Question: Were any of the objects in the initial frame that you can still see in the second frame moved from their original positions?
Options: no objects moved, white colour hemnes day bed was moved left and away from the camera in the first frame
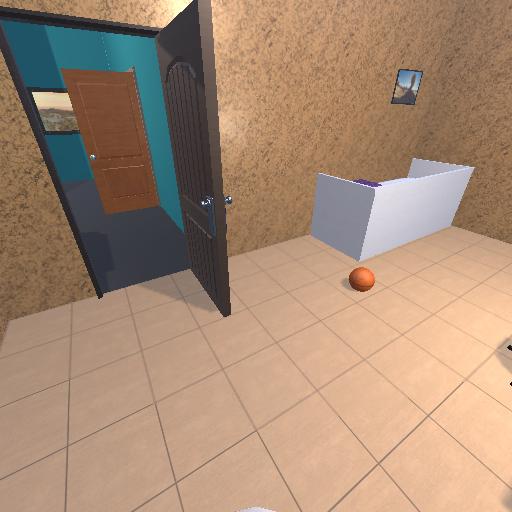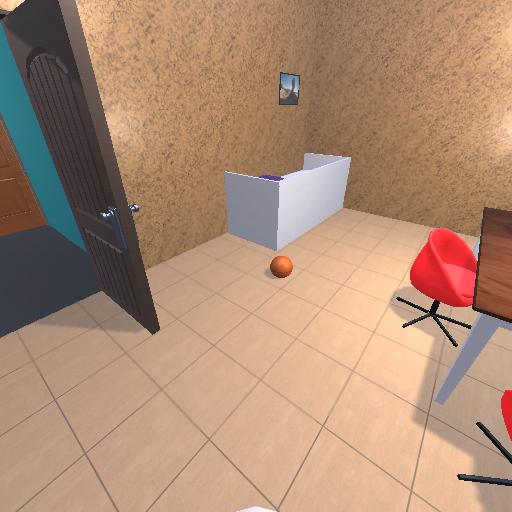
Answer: no objects moved